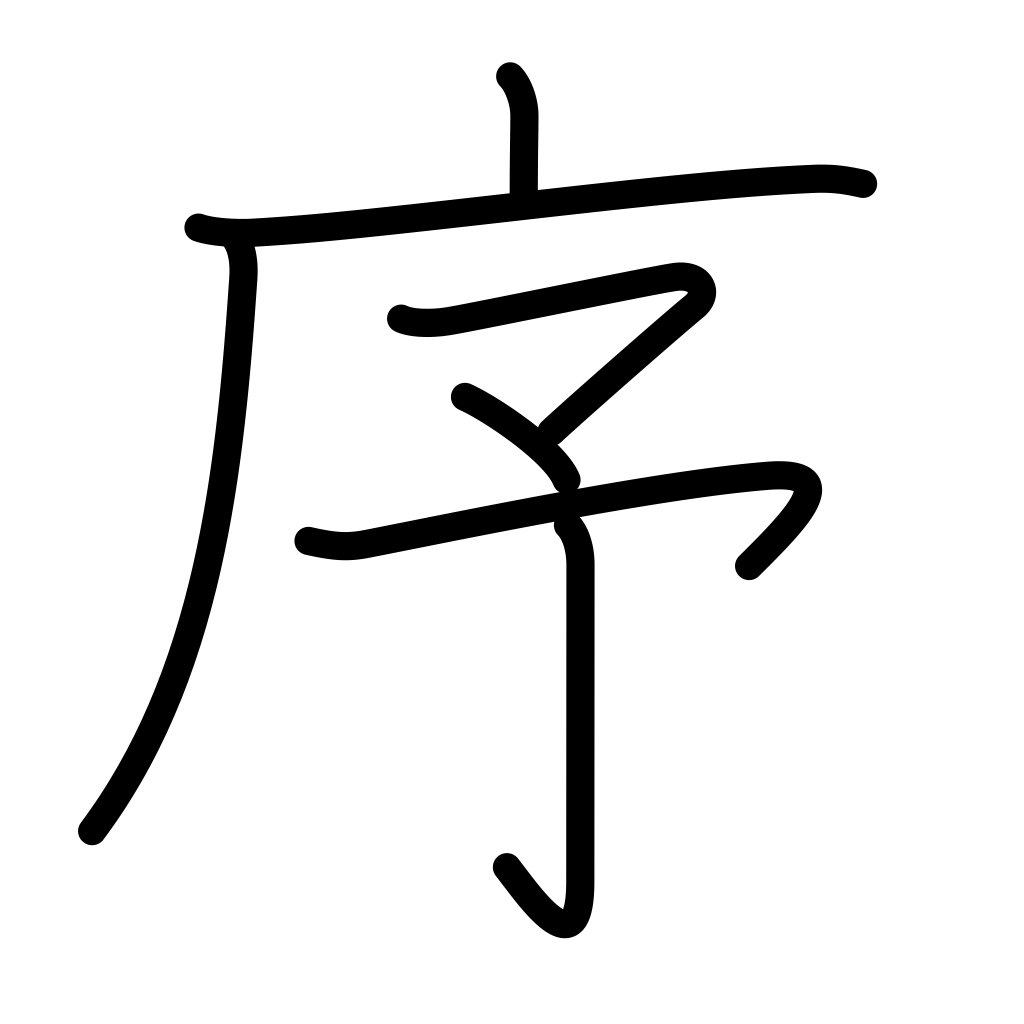
Meaning: preface, beginning, order, precedence, occasion, chance, incidentally